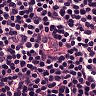
Metastatic tissue present: no